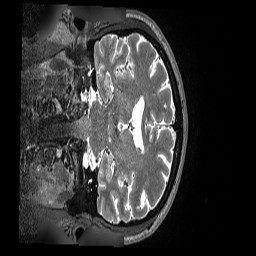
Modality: T2w
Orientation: coronal
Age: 65
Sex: male